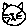
Label: cat